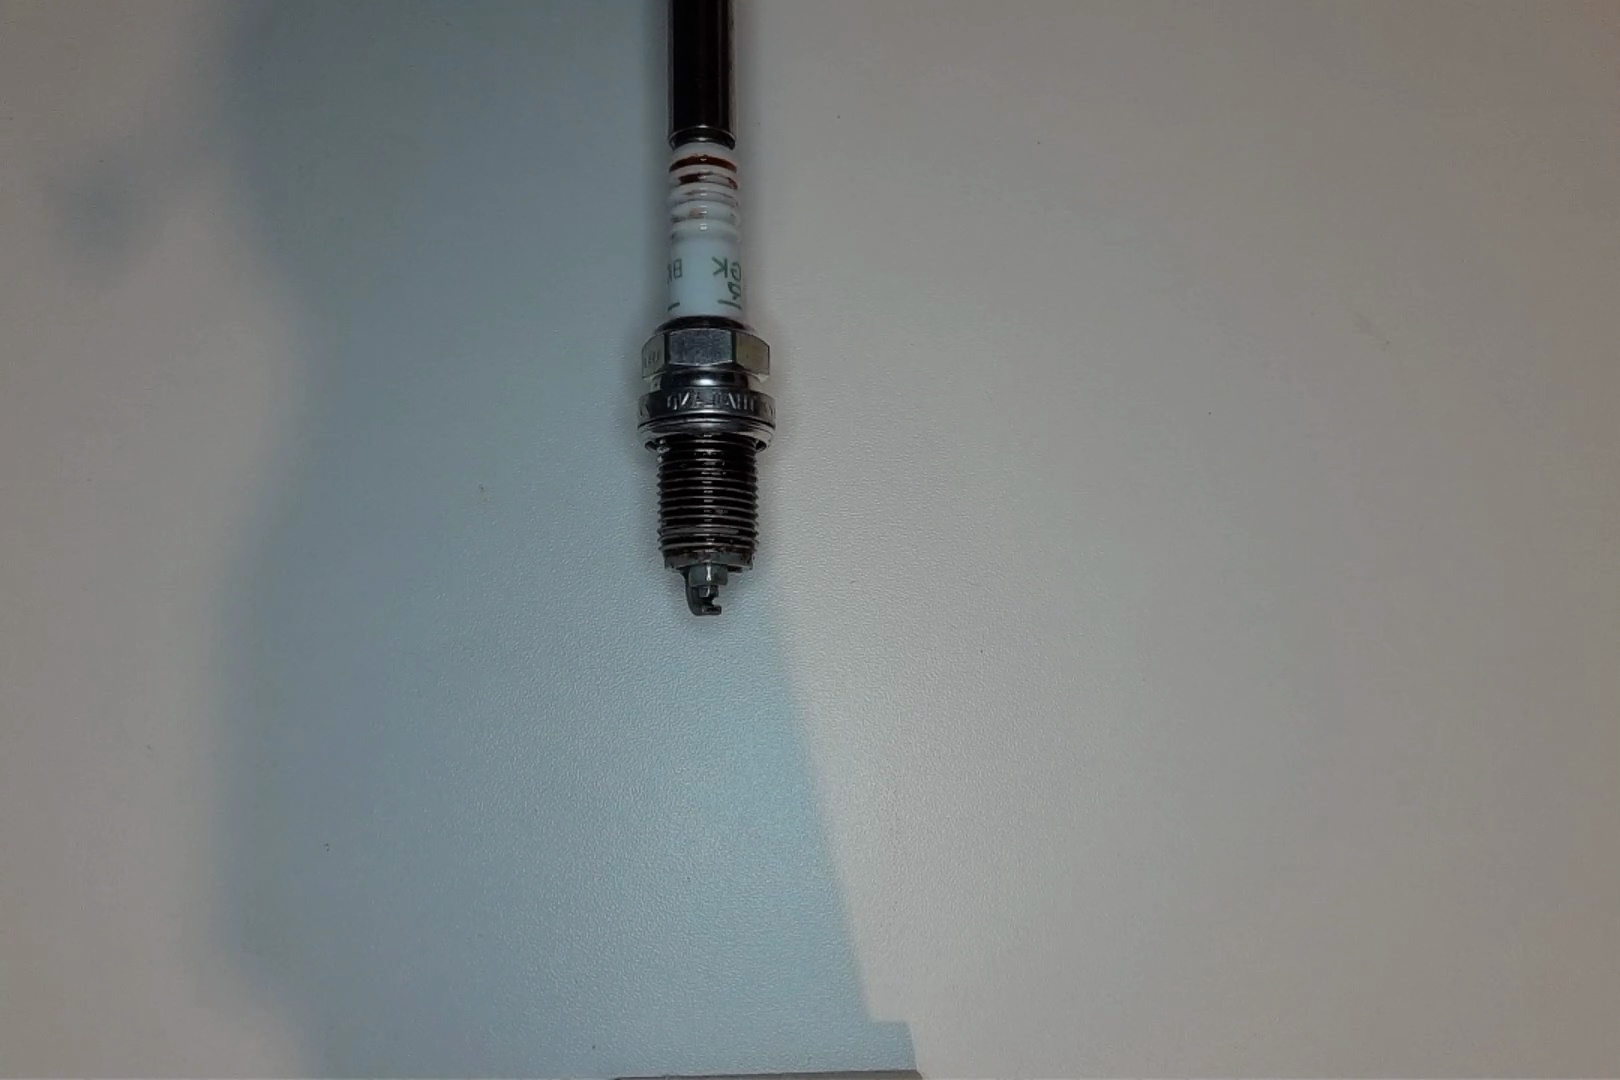
Label: anomaly